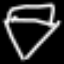
Label: diamond